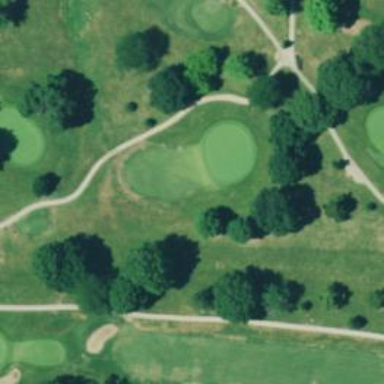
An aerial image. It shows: Golf hole.